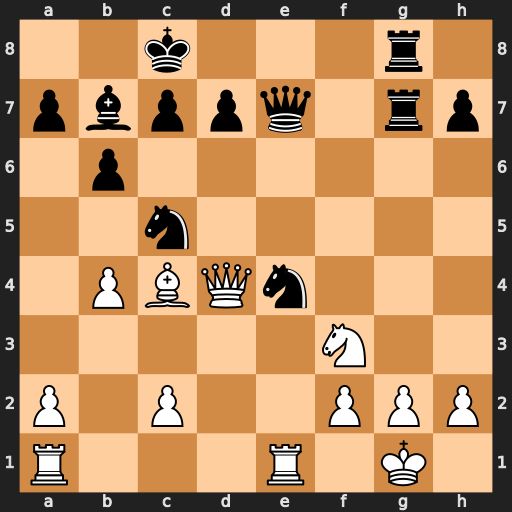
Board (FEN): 2k3r1/pbppq1rp/1p6/2n5/1PBQn3/5N2/P1P2PPP/R3R1K1
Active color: w
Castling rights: -
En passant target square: -
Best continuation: Bxg8 Rxg8 bxc5